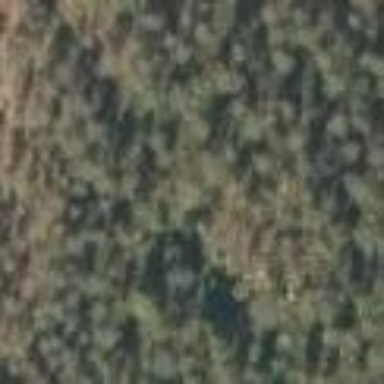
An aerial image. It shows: Woodland consisting mainly of needle-leaved trees.